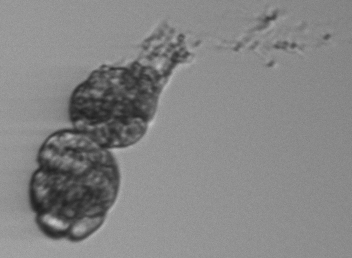
Label: Margalefidinium